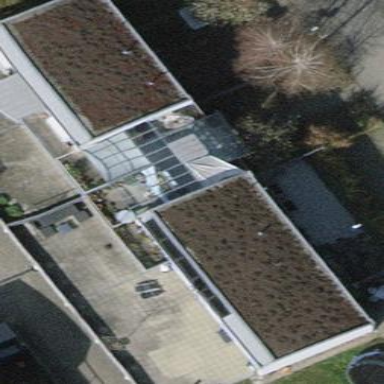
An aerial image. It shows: Flat roof terrace building.